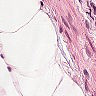
Metastatic tissue present: no